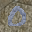
Label: 0